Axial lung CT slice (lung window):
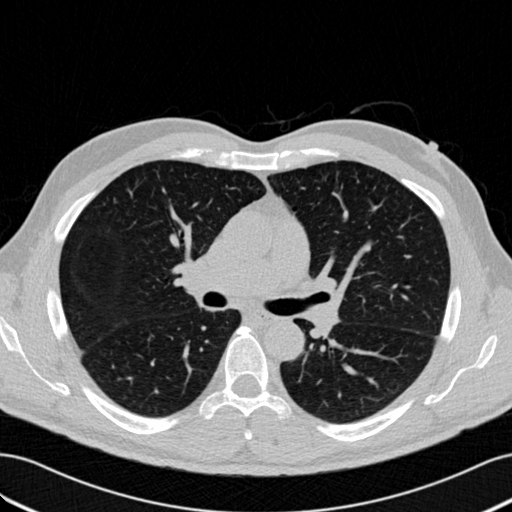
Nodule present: no